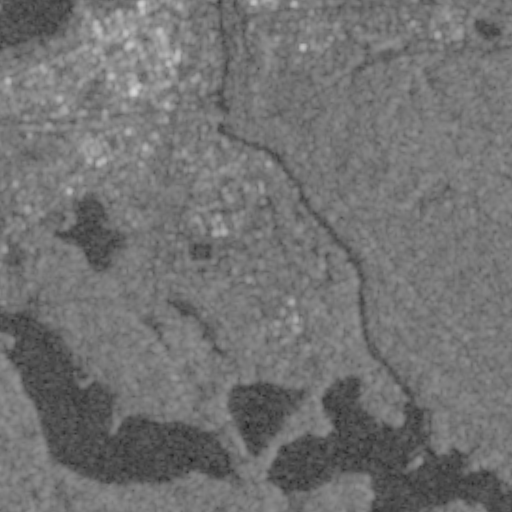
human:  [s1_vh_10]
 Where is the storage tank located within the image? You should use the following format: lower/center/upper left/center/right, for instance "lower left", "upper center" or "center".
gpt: The storage tank is located in the upper center of the image.
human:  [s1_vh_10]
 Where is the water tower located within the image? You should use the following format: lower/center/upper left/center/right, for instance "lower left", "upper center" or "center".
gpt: The water tower is located in the upper left of the image.
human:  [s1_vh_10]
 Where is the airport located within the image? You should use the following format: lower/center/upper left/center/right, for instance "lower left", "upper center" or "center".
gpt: There is no airport in the image.

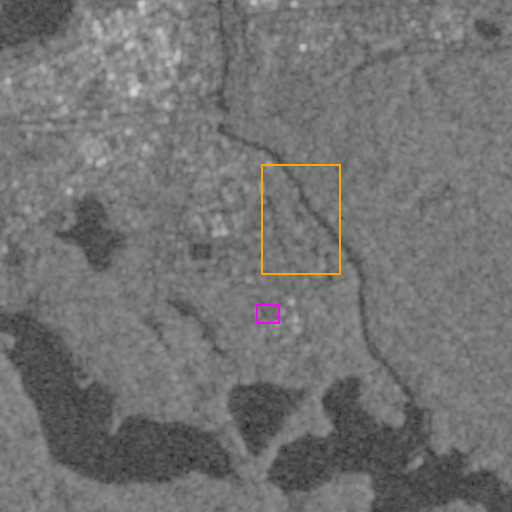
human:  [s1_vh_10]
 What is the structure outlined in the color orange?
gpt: The structure outlined in orange is a park.
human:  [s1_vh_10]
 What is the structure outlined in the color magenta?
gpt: The structure outlined in magenta is a parking lot.
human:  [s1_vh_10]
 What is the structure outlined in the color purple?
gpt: There is no purple outline.